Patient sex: M
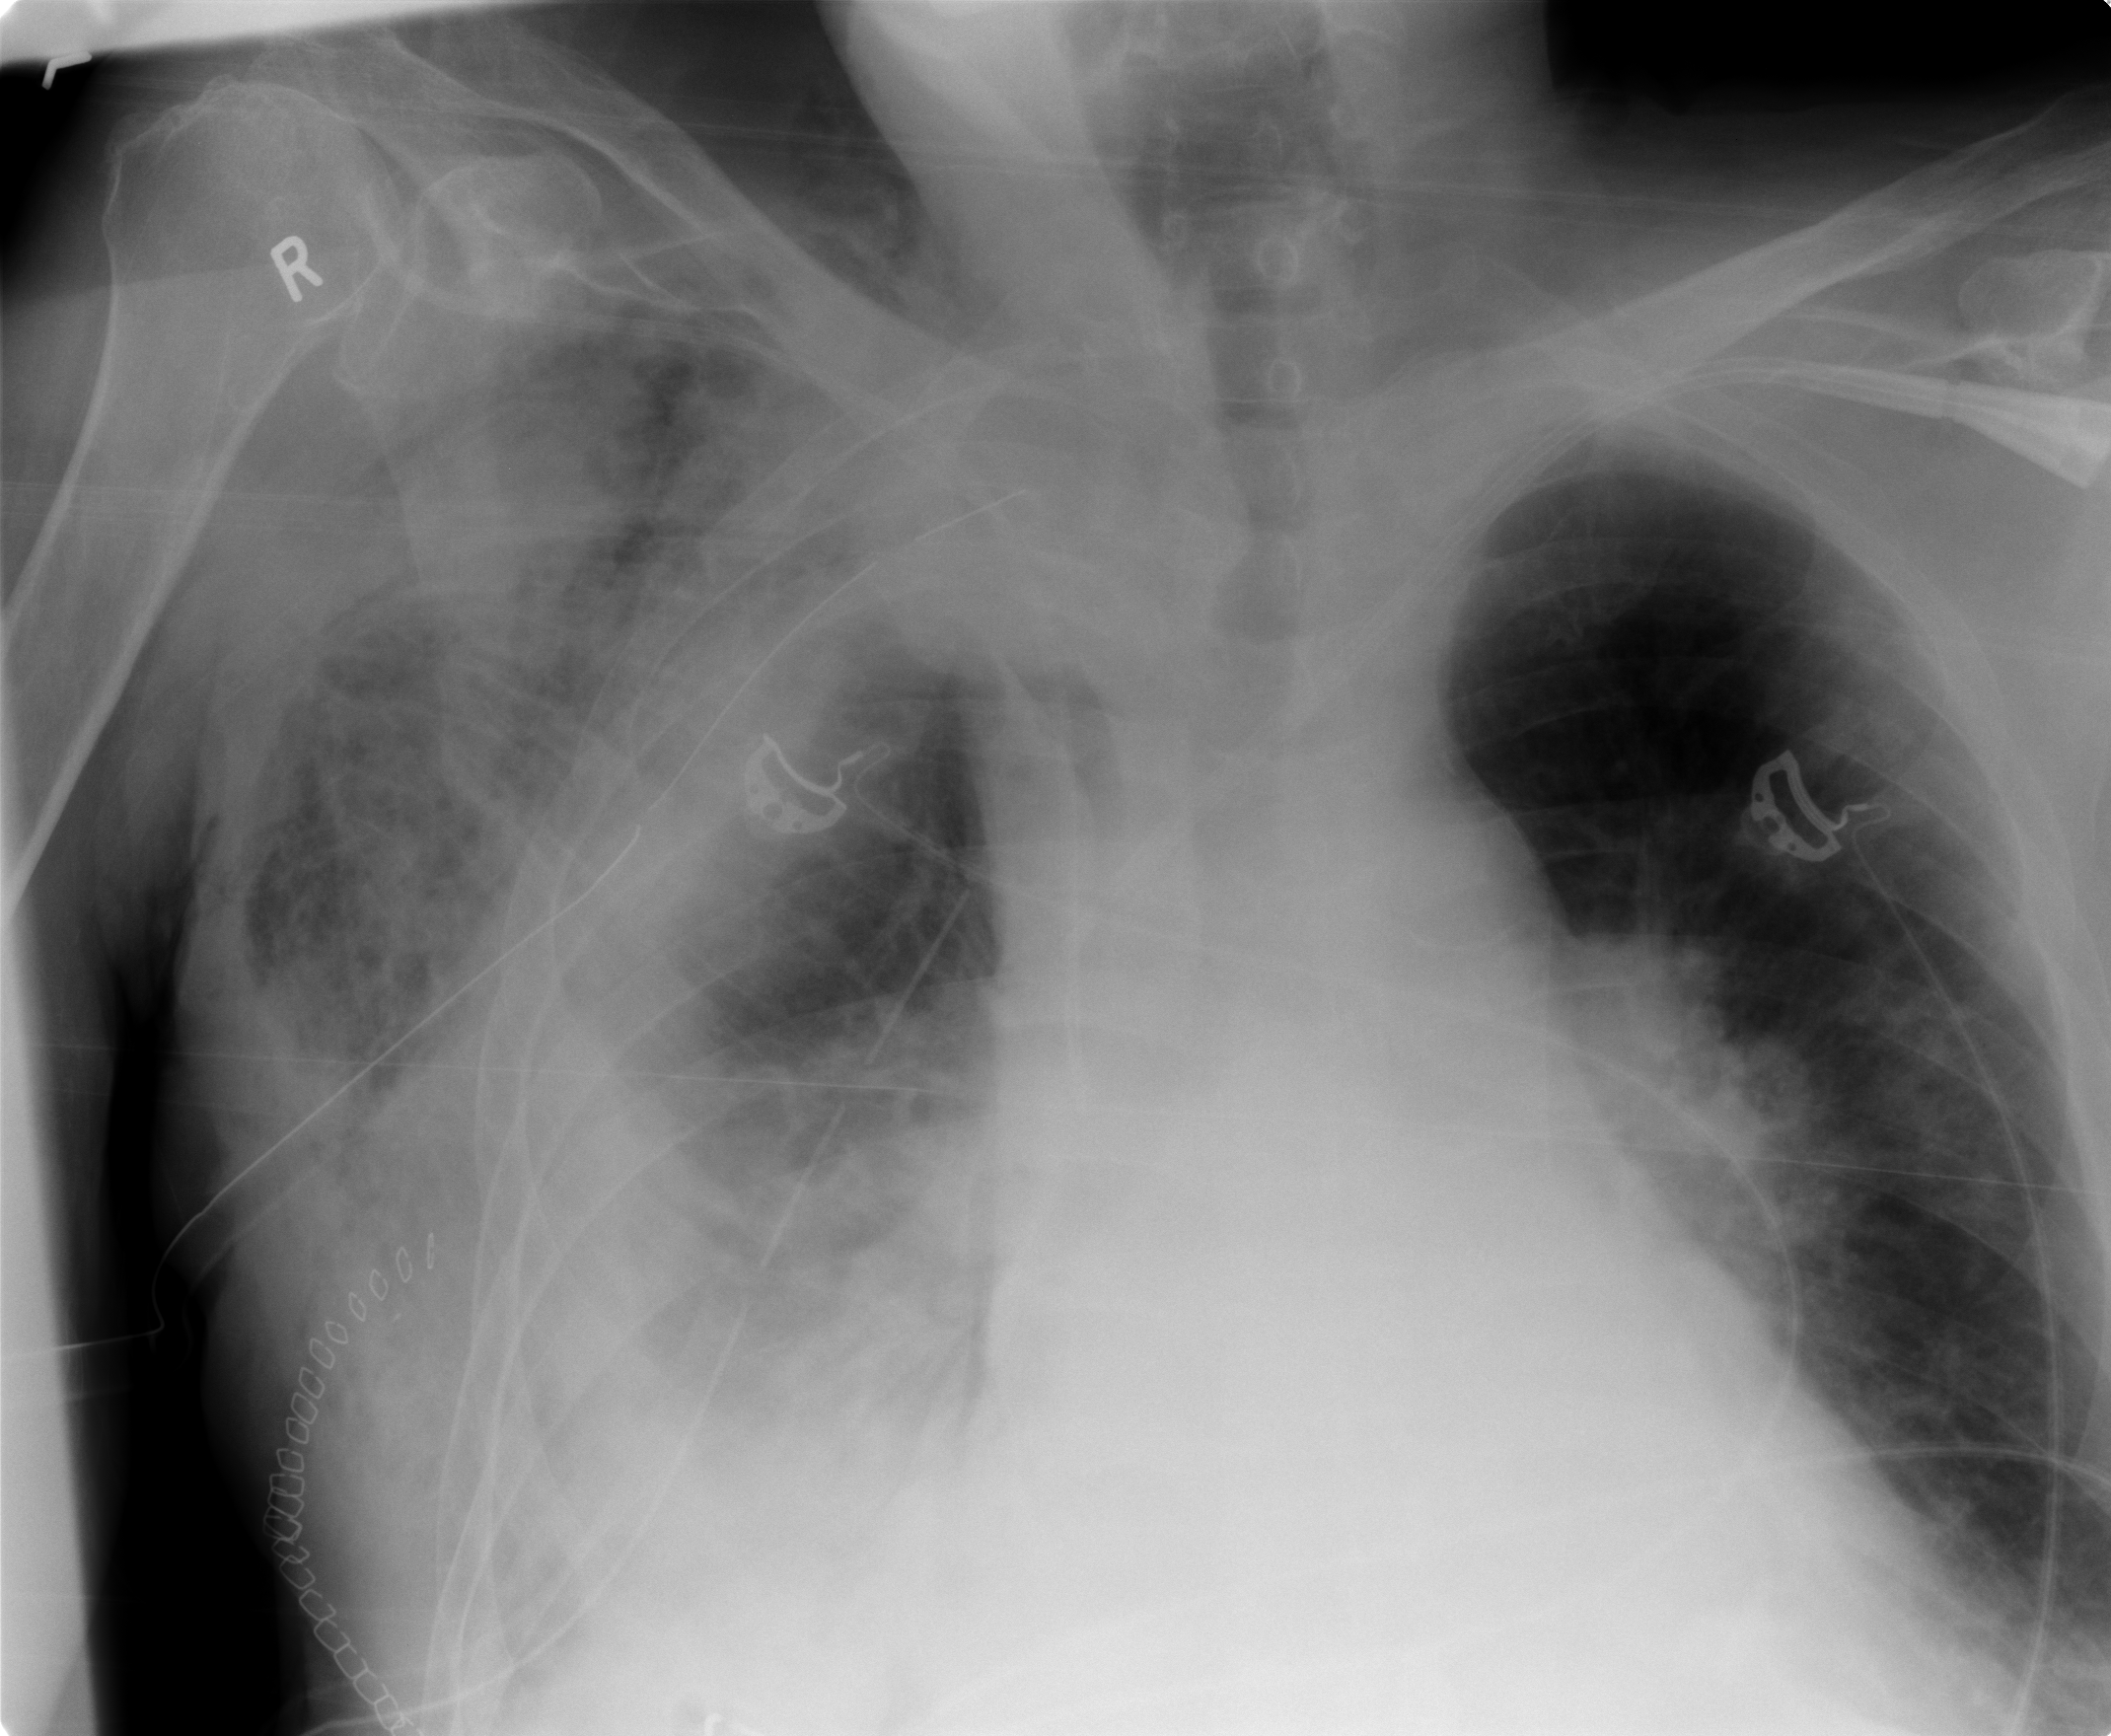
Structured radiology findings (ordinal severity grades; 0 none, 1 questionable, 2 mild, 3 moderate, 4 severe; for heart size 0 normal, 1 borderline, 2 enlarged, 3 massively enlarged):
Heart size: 2
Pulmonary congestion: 0
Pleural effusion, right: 3
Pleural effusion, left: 1
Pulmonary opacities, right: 3
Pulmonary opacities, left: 0
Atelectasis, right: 3
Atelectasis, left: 2